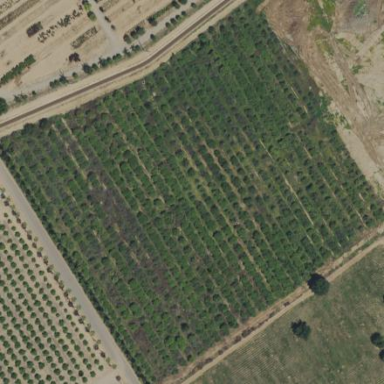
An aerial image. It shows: Plant nursery area.